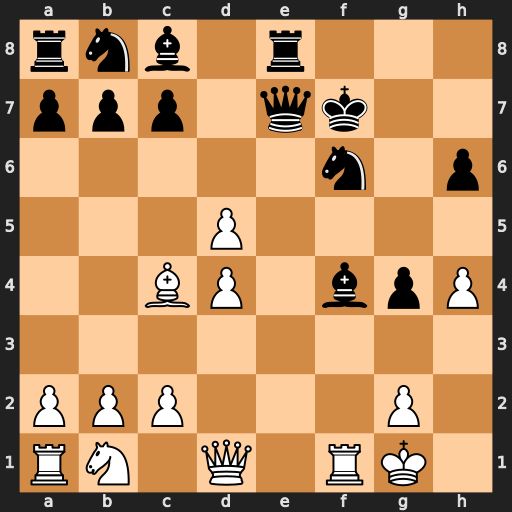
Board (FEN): rnb1r3/ppp1qk2/5n1p/3P4/2BP1bpP/8/PPP3P1/RN1Q1RK1
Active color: w
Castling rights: -
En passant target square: -
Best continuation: d6+ Be6 dxe7